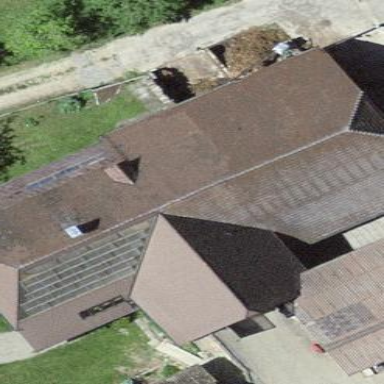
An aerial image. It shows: Farm building.